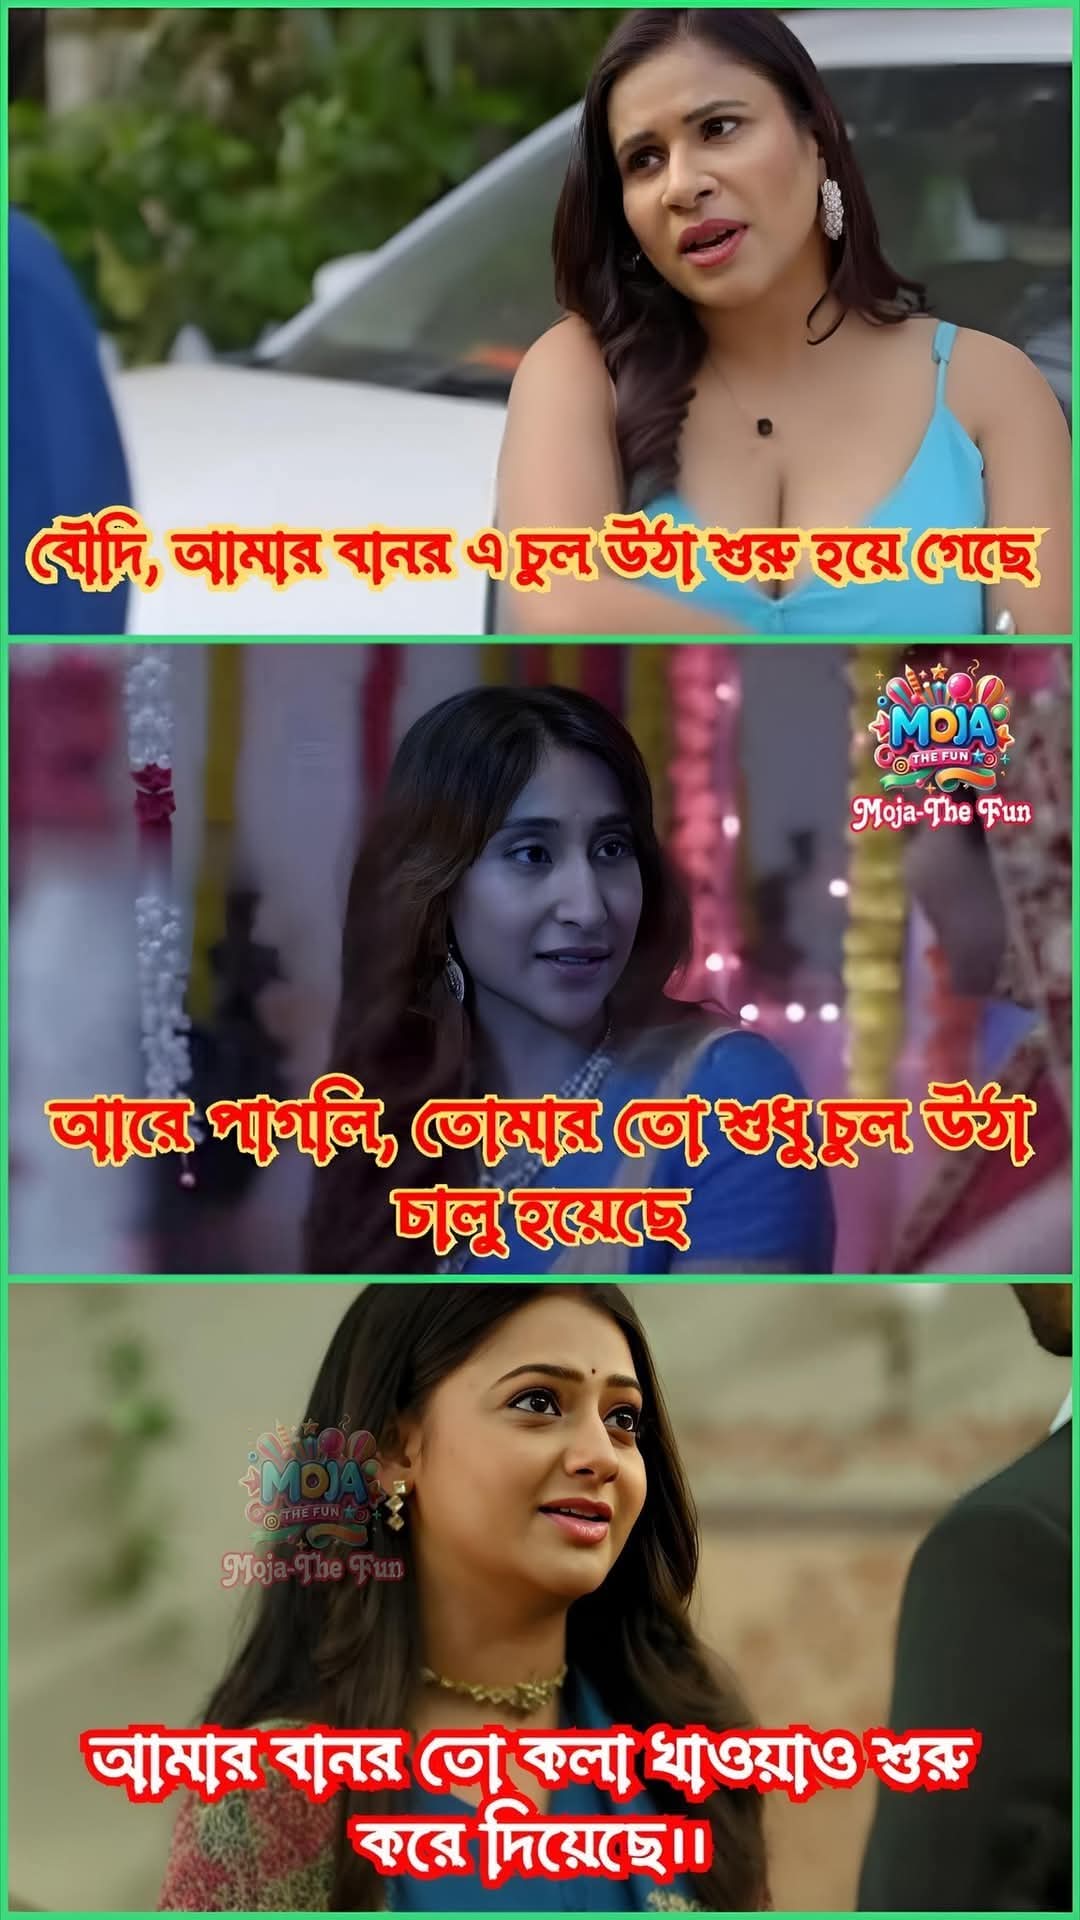
Text: বৌদি, আমার বানর এ চুল উঠা শুরু হয়ে গেছে
আরে পাগলি, তোমার তো শুধু চুল উঠা চালু হয়েছে
আমার বানর তো কলা খাওয়াও শুরু করে দিয়েছে।।
Label: Non Hate